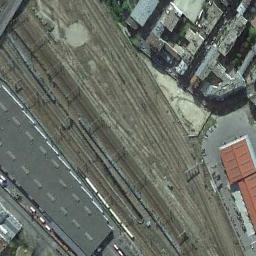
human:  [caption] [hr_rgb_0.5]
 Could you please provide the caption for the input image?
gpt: There are many buildings of different shapes beside the railway .

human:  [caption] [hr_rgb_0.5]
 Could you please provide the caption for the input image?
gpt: These railways are flanked by some buildings .

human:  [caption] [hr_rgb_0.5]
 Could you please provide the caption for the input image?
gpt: There are about ten railway lines here .

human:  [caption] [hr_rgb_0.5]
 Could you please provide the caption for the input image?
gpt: The railway is on the bare land next to some houses .

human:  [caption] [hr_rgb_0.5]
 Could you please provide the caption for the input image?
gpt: There are some buildings beside the railway .